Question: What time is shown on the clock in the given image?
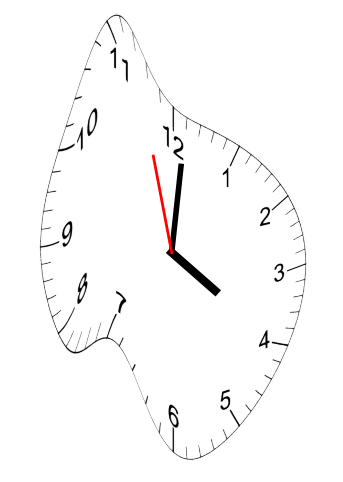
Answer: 04:00:57